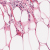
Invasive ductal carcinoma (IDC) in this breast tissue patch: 0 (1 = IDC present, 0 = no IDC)